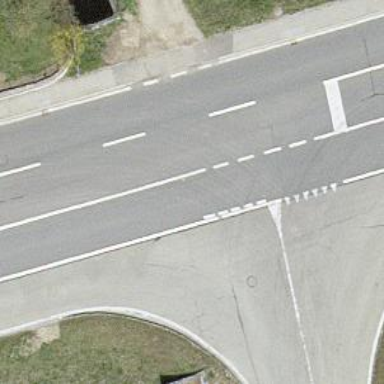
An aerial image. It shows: Asphalt road classified as primary highway.